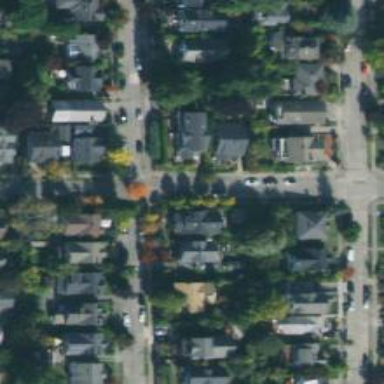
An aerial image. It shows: Residential road with separate sidewalk.